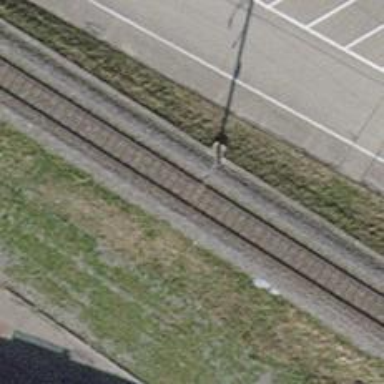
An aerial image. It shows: Solitary milestone along the railway.